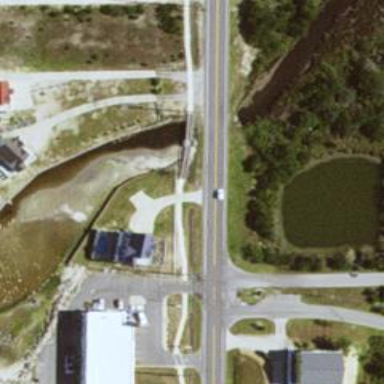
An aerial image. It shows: Footway on bridge.